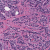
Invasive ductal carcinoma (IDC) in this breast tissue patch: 1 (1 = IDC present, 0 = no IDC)